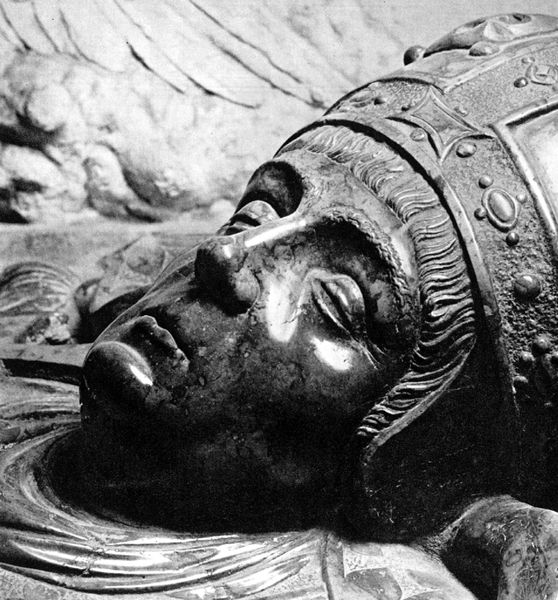
Titel: Grabmal des Primas Andrzej Krzycki
Künstler: Bartolomeo Berrecci
Standort: Gniezno, Kathedrale (EU - PL)
Schlagwörter: kopf, mann, marmor, mund, nase, augen, gesicht, stein, tot, bildnis, kirche, gewand, haare, edelsteine, kinn, krone, skulptur, statue, relief, liegen, bischof, papst, detail, glanz, bronze, granit, plastik, geschlossen, foto, maske, dom, kardinal, sarg, grab, verstorben, detaill, tiara, liegt, ludwig, totenmaske, plasitk, sarkophag, grabplatte, würdenträger, +haare